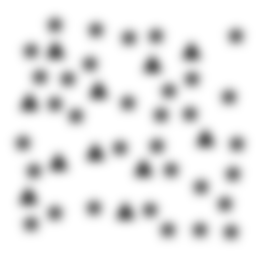
Squares: 0
Triangles: 11
Stars: 33
Total shapes: 44